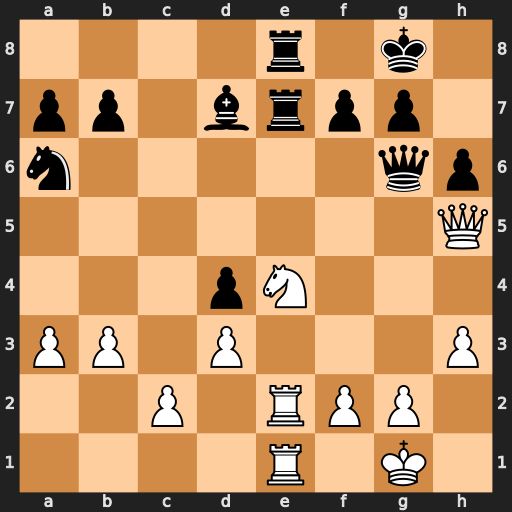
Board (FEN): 4r1k1/pp1brpp1/n5qp/7Q/3pN3/PP1P3P/2P1RPP1/4R1K1
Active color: w
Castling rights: -
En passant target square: -
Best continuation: Qxg6 fxg6 Nf6+ gxf6 Rxe7